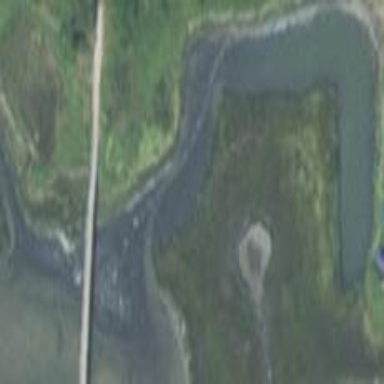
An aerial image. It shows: Tidal water body.